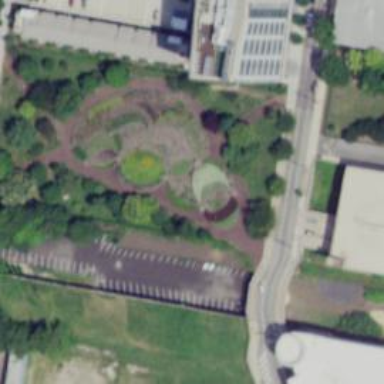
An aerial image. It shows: Public garden.